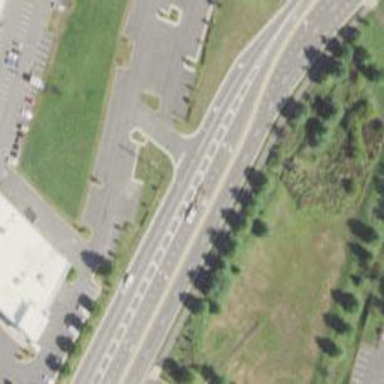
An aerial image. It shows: Secondary link road.